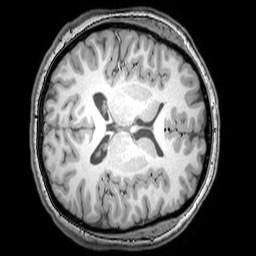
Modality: T1w
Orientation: axial
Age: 21
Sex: female
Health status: healthy
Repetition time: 0.081 s
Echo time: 0.037 s